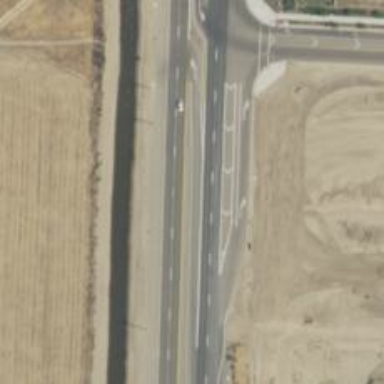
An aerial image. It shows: Primary link highway.